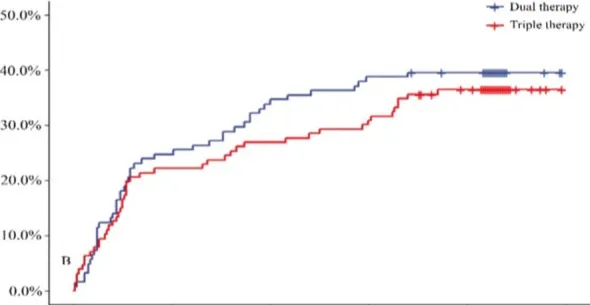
Primary outcome for the incidence of total bleeding in PPS (N = 247) (HR, 0.889, 95% CI, 0.593 to 1.332, P = 0.5684).
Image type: pathology (h&e)